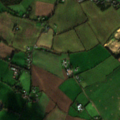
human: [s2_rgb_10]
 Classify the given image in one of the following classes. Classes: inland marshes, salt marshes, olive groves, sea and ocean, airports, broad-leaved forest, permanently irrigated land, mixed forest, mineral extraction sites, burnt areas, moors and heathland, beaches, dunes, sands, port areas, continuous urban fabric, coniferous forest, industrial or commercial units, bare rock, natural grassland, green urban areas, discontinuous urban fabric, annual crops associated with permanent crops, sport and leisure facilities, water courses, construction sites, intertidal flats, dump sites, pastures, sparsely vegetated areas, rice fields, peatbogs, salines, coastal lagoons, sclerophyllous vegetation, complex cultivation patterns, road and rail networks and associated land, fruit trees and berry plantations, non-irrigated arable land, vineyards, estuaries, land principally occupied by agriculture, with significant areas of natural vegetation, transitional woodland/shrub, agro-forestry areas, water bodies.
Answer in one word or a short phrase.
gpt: non-irrigated arable land, pastures